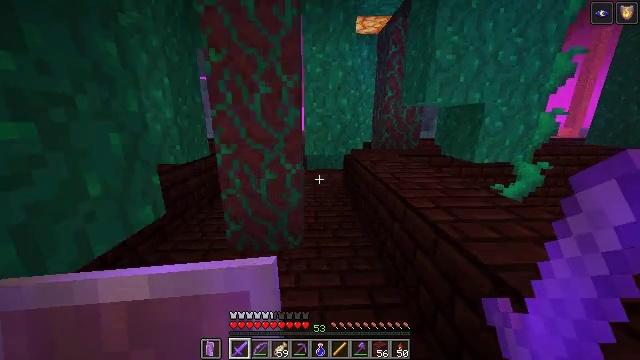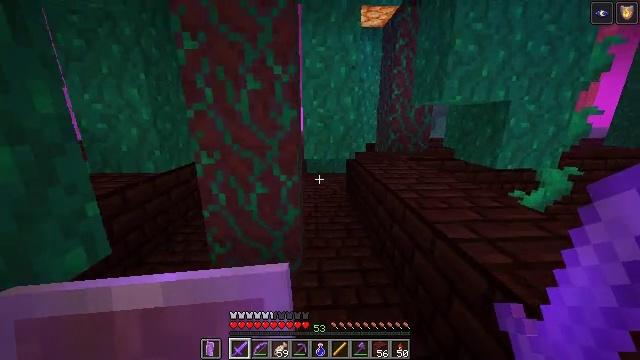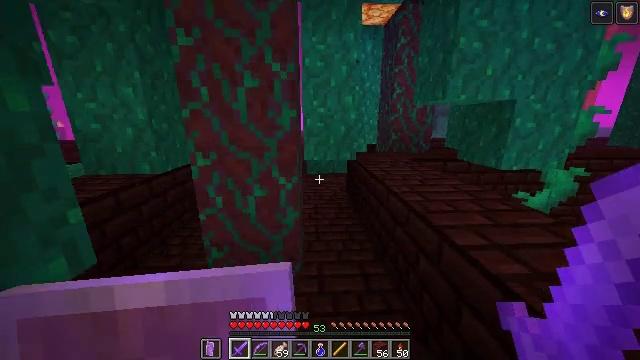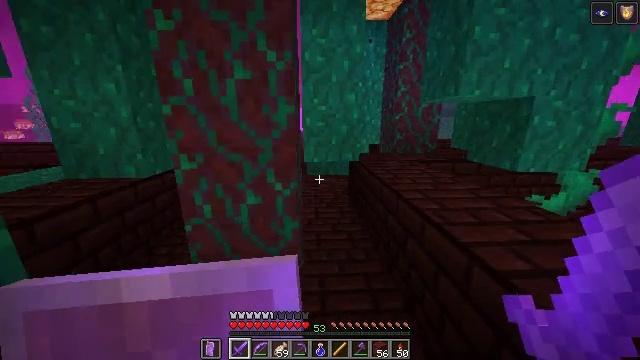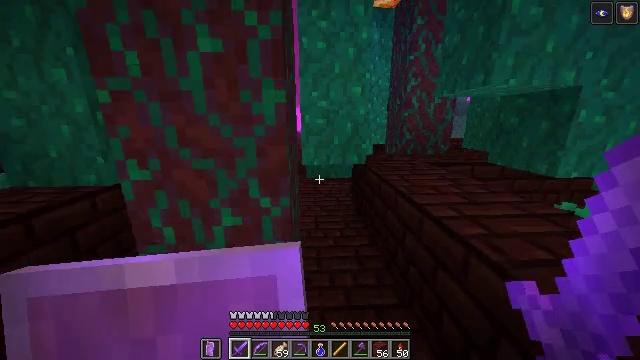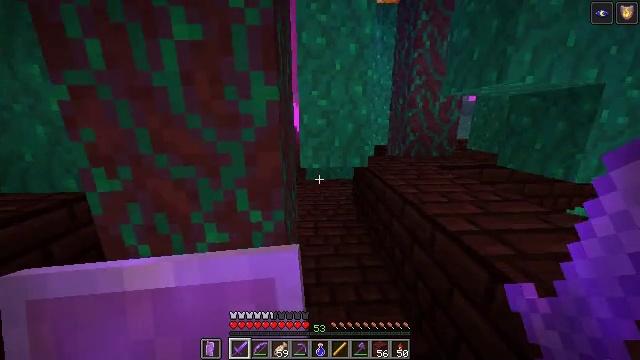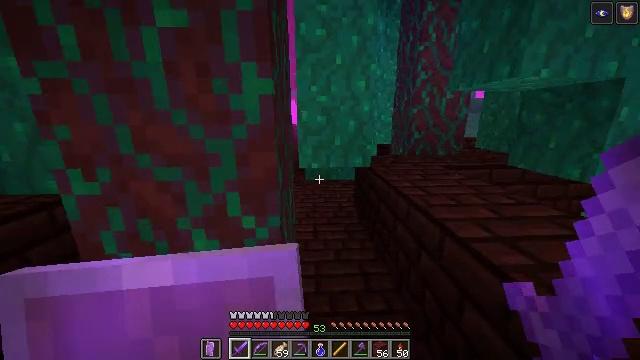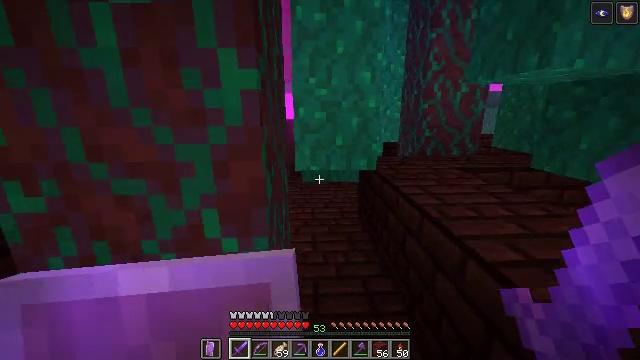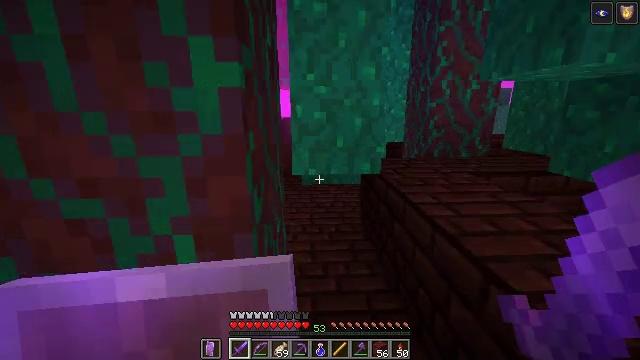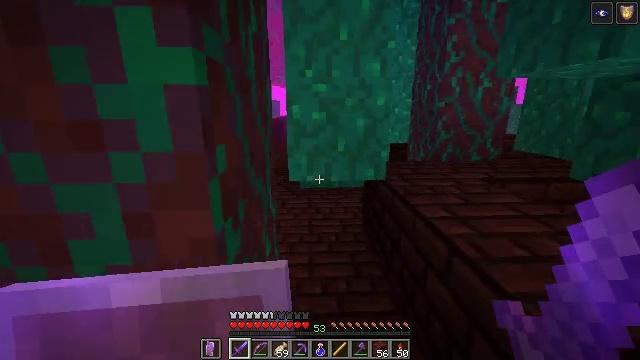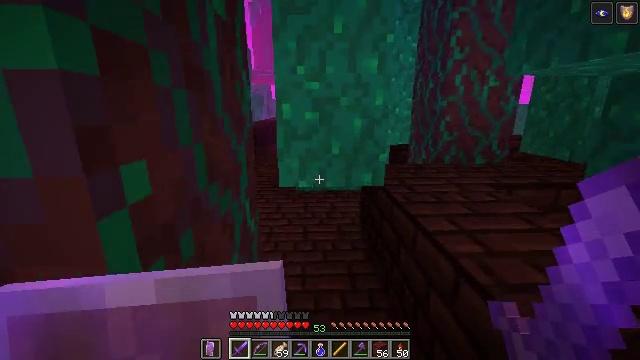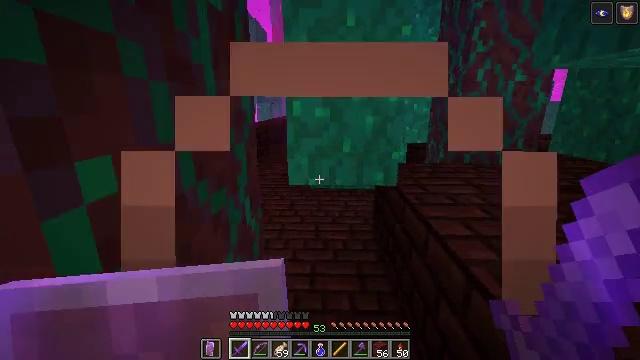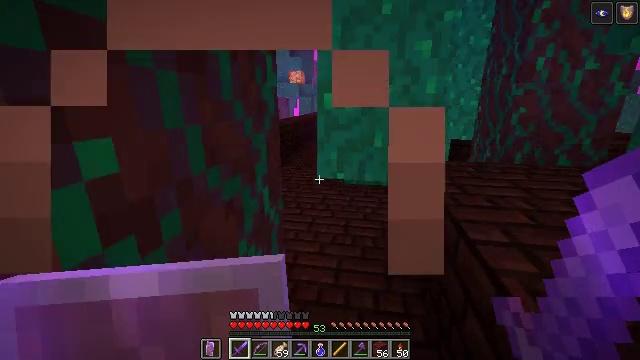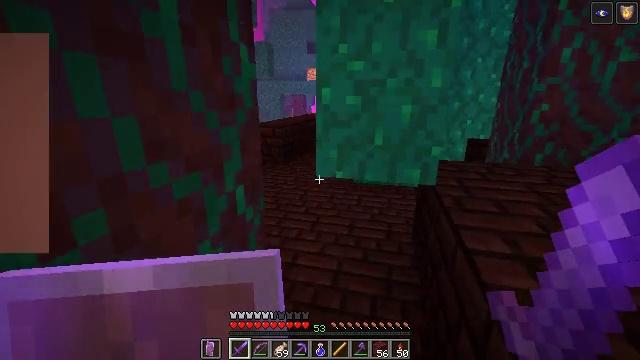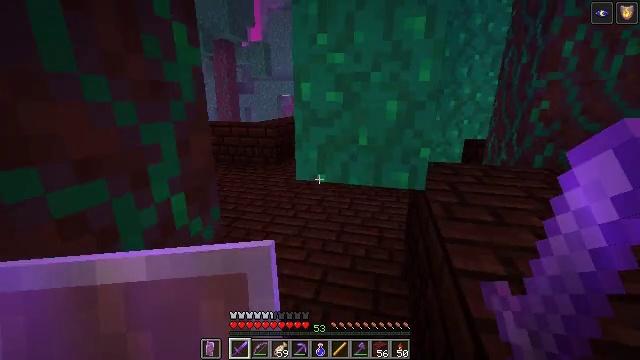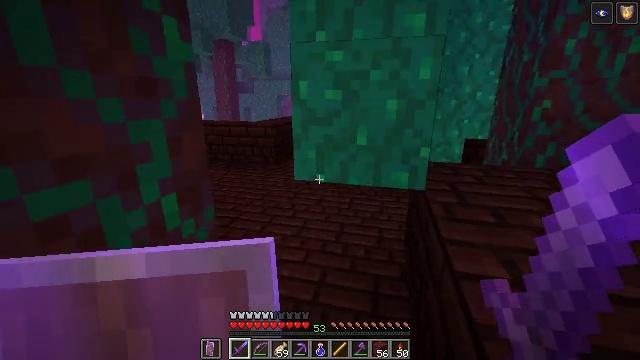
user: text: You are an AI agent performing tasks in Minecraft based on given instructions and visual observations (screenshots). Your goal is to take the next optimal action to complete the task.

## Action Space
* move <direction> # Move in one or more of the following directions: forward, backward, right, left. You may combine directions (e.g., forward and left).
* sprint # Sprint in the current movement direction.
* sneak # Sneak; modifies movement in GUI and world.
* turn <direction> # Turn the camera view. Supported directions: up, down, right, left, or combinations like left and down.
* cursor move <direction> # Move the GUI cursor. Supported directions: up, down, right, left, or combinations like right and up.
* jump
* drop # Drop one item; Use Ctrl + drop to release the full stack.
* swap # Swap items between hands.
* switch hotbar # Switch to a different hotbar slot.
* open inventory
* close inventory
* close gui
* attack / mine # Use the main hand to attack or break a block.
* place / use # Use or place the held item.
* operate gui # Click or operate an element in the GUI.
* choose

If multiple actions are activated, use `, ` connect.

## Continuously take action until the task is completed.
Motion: motion action
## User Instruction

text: Kill a magma cube.
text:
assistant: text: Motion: move forward
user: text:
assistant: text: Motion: move forward
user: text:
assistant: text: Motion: move forward
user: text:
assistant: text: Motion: move forward
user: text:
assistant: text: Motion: no_op
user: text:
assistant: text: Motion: no_op
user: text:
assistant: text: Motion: move forward
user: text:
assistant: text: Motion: move forward
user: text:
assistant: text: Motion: move forward
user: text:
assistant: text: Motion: move forward and move right
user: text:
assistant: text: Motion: move forward and move right, turn left
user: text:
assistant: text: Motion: move forward and move right, turn left and down
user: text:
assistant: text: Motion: move forward and move right, turn left
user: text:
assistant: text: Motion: move forward
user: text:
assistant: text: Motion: move forward
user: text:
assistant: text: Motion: move forward
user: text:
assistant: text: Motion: move forward
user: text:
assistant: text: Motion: move forward
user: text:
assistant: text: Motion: move forward and move left
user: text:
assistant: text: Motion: move forward and move left
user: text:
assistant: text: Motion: move forward and move left
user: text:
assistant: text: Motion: move forward and move left
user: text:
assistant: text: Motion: move forward and move left
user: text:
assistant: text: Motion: move forward and move left
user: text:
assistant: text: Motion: move forward and move left, turn right and up
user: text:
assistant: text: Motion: move forward and move left, turn right and up
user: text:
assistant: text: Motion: turn right and up
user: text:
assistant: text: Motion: turn right and up
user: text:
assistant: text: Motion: no_op
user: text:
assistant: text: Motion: no_op